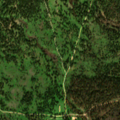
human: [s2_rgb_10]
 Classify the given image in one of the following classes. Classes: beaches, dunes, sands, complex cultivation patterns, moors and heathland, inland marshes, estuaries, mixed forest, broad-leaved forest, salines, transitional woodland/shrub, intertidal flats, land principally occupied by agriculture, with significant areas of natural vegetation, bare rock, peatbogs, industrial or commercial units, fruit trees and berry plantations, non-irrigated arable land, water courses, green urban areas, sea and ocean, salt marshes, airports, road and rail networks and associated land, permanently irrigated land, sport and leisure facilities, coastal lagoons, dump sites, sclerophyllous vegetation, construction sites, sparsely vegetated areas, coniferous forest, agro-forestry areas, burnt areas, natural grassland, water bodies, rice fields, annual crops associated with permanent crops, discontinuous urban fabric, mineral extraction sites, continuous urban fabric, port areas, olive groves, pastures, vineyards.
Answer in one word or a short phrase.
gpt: broad-leaved forest, coniferous forest